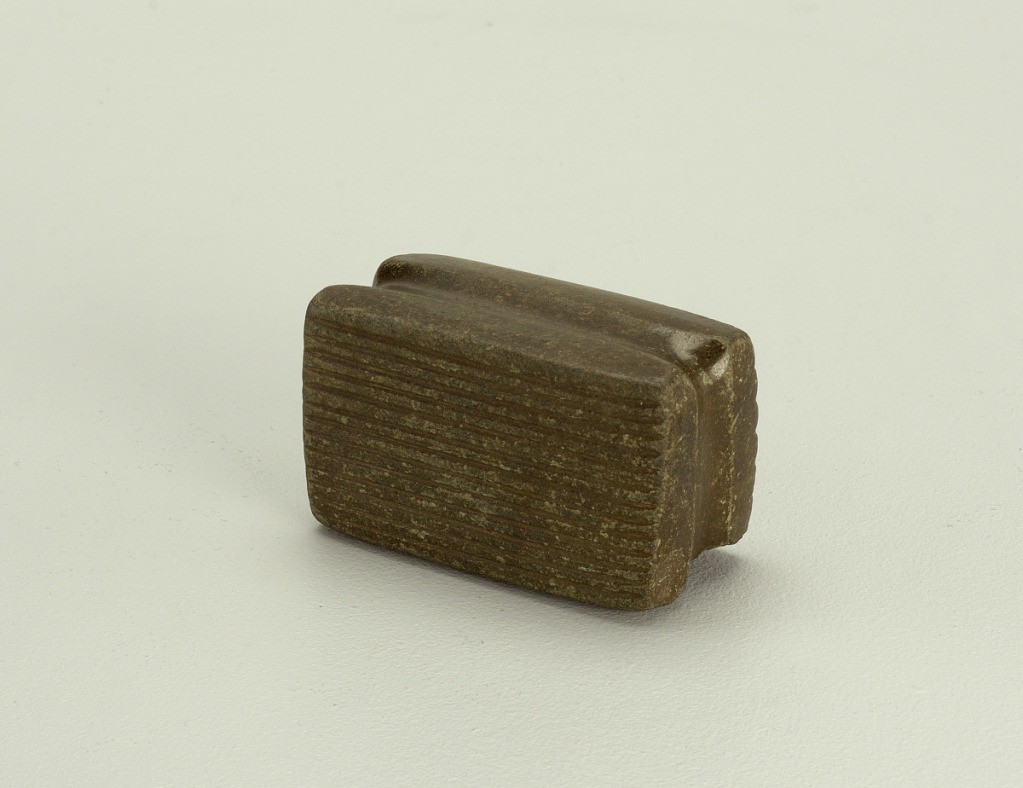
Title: tool
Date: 1200–1500
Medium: stone, carved
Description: Hand tool possibly for printing (or grinding?) with two flat surfaces with incised striping running lengthwise of stone, concave groove around sides of tool. Part of gift of pre-Columbian artifacts from several burials near Balsar River, State of Guerrero, Mexico